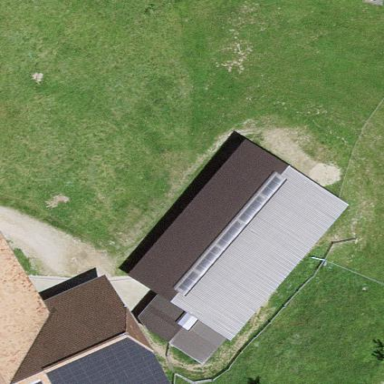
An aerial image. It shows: Farm auxiliary building.